Question: Hi I am looking to display this text over the image. I want the text to be on the left of the two people, and stay in proportion to the image when moving from a desktop to tablet view in my media queries
here is my HTML
'''
<figure><img src="Sources/USE/colors.png">
<figcaption><h1>Your P<span class="orange">a</span>rtner in<br><br><span class="all"="colorstxt"><span class="green">C</span><span class="yellow">o</span><span class="orange">l</span><span class="red">o</span><span class="pink">r</span><span class="purple">s</span></h1></figcaption>
</figure>
'''
and here is my CSS
'''
#hero_container figure{
position: static;
}
#hero_container figure figcaption{
position: relative;
top: 200px;
left: 100px;
}
'''
I have tried to make it position absolute and relative however it makes the rest of the page jump underneath the image. Any help on a simple question would be appreciated.
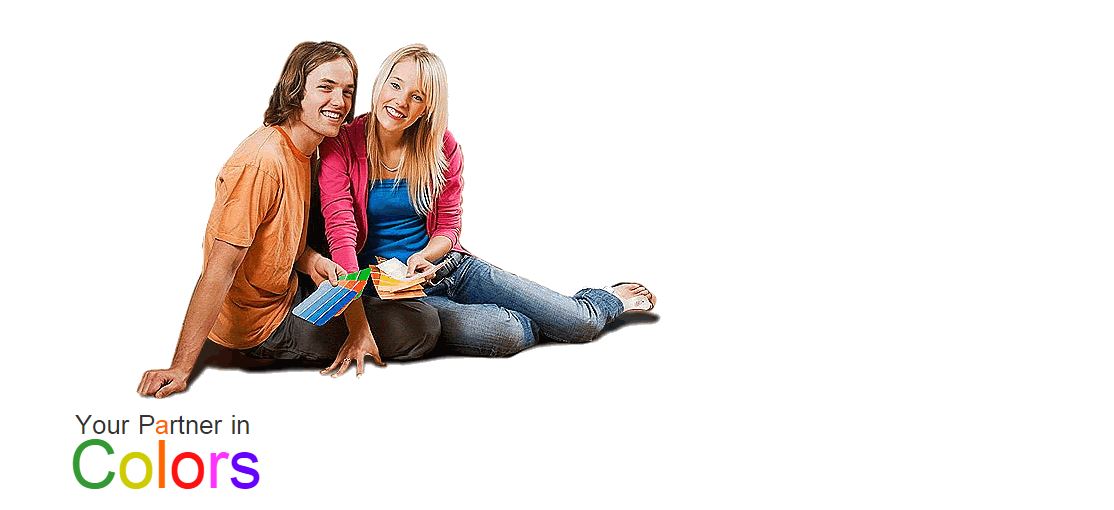
Answer: You're almost there...
Make the 'figure' 'position: relative;' and the caption absolute positioned.
'''
#hero_container figure{
position: relative;
}
#hero_container figure figcaption{
position: absolute;
bottom: 10%;
left: 10%;
}
'''